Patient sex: F
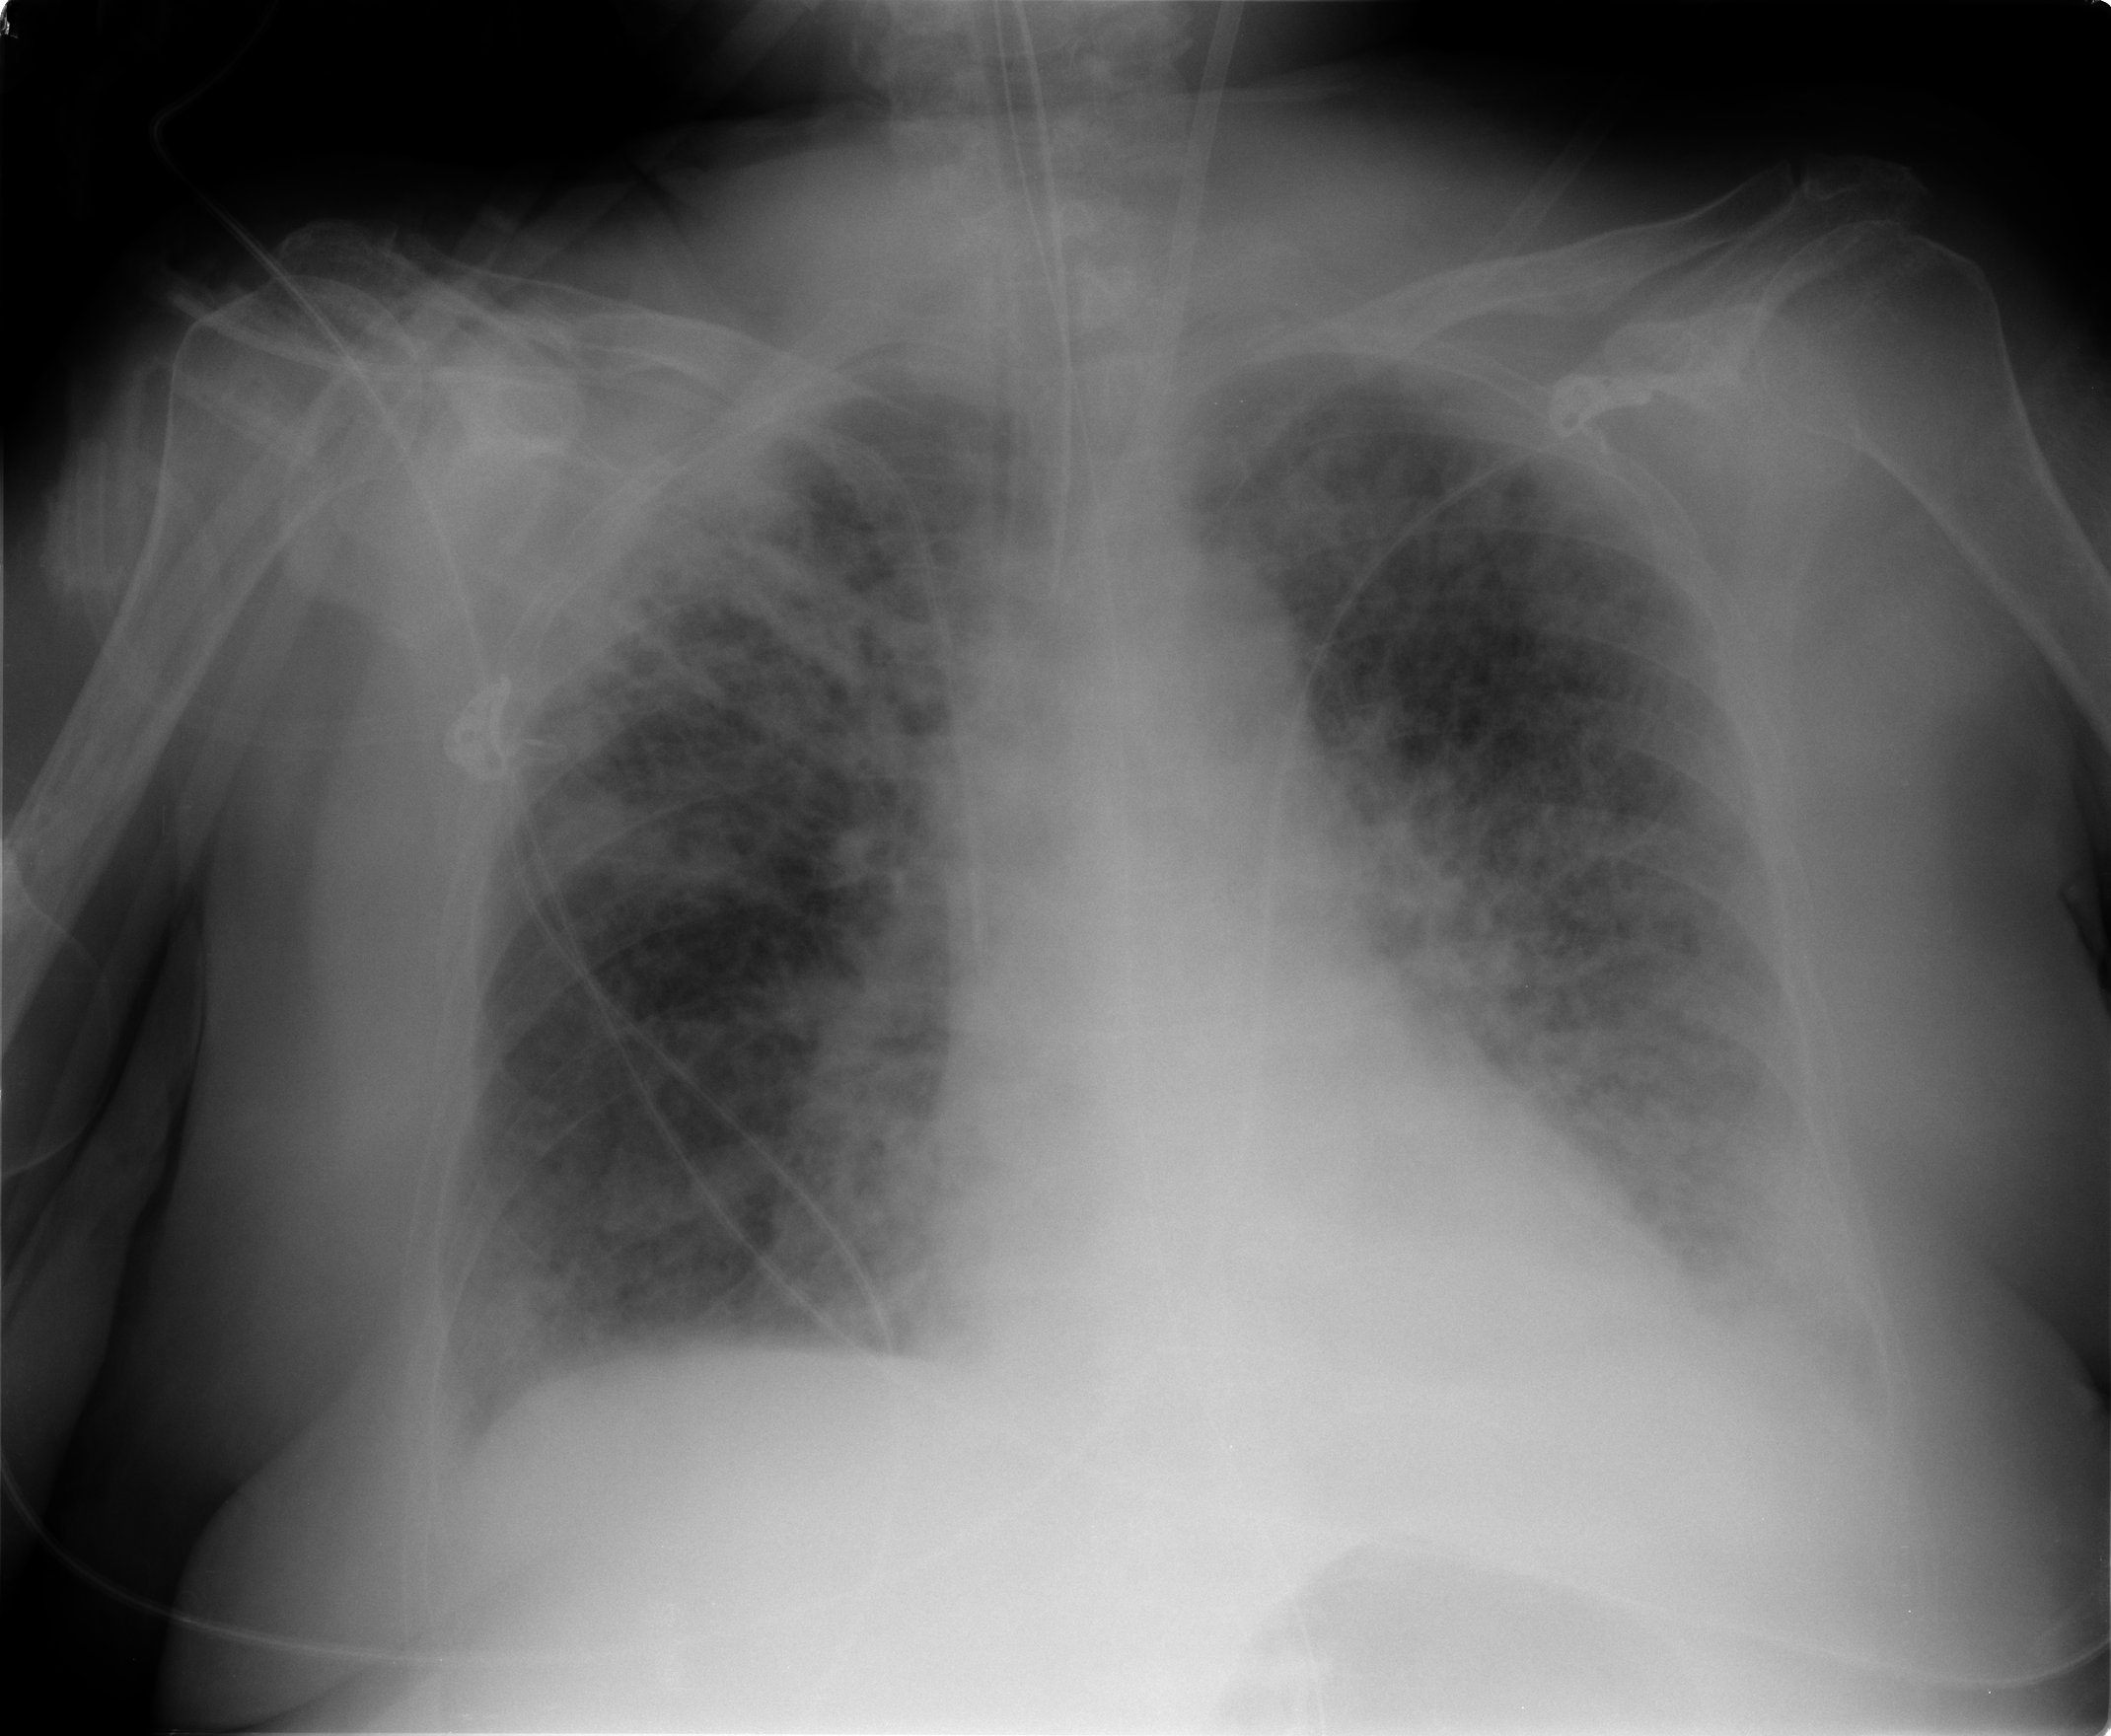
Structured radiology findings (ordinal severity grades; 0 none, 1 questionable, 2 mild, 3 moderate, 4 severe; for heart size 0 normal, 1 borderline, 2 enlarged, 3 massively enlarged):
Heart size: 0
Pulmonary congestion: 1
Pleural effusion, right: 2
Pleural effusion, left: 2
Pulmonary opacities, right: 3
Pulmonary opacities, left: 3
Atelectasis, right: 2
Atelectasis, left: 2